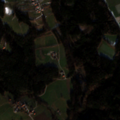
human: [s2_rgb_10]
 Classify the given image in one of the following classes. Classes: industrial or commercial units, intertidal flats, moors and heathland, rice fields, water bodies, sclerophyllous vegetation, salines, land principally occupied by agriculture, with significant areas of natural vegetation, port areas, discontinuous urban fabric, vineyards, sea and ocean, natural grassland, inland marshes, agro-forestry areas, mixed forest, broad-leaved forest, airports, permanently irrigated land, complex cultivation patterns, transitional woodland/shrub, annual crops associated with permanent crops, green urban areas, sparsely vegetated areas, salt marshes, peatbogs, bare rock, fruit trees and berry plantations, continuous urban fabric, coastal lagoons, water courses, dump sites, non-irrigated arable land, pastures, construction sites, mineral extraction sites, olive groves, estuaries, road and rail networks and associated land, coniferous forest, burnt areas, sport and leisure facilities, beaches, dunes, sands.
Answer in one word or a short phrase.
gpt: pastures, complex cultivation patterns, mixed forest